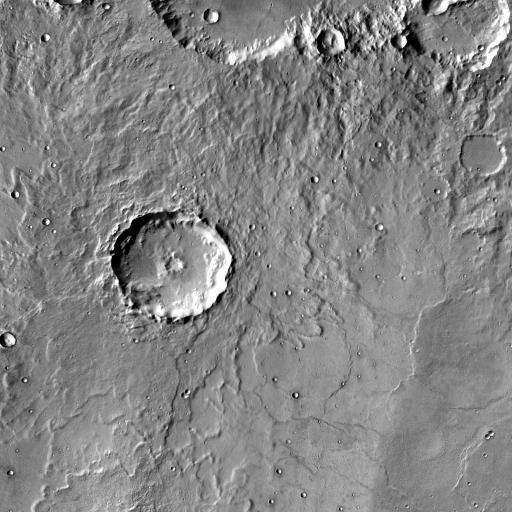
Crater classes present: Background, Other, Layered, Buried, Secondary